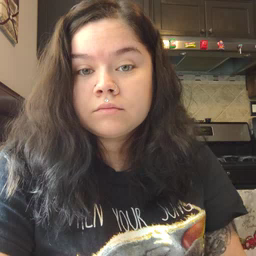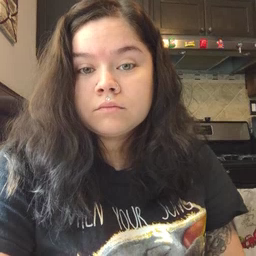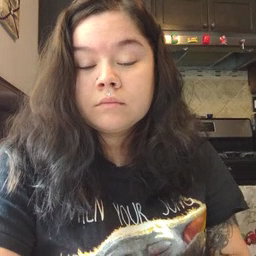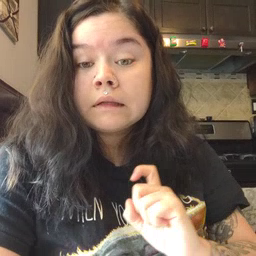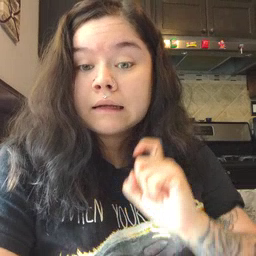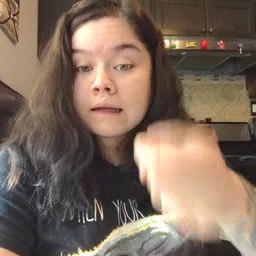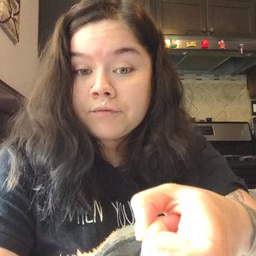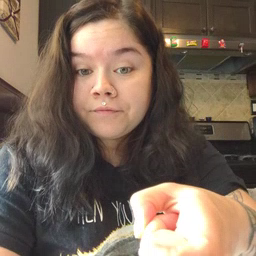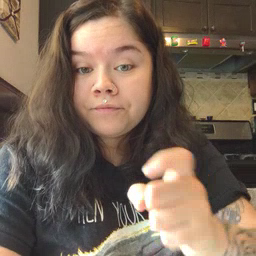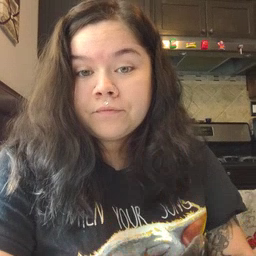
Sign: gift